Question: I have a top bar layout with a header, a vertical menu and a transparent background view.
When the 'btn_menu' is pressed, the vertical menu is opened using an animation. When the menu is open, I set an 'OnClickListener' on the transparent background view which closes the menu when the transparent background is clicked. When closing the menu, I remove the 'OnClickListener' from the background view, using:
'''
mTopBarBg.setOnClickListener(null);
'''
The problem is that it seems to remove all the touch events of the views behind it (set in the 'content_container' of the main layout). Eg. a 'ViewPager' which does not detect swipe anymore, or a 'ListView' which does not scroll and can't be clicked anymore, while they worked correctly before.
What's wrong?
'''
private void toggleMenu(int duration){
if(mMenuIsOpen){
TranslateAnimation anim1 = new TranslateAnimation(0,0,0,-(mHeight-mMenuVerticalOffset));
anim1.setFillAfter(true);
anim1.setDuration(duration);
mVerticalMenu.setAnimation(anim1);
AlphaAnimation anim2 = new AlphaAnimation(0.7f, 0.0f);
anim2.setFillAfter(true);
anim2.setDuration(duration);
mTopBarBg.setAnimation(anim2);
mTopBarBg.setOnClickListener(null);
mMenuIsOpen = false;
}
else{
TranslateAnimation anim1 = new TranslateAnimation(0,0,-(mHeight-mMenuVerticalOffset),0);
anim1.setFillAfter(true);
anim1.setDuration(duration);
mVerticalMenu.setAnimation(anim1);
AlphaAnimation anim2 = new AlphaAnimation(0.0f, 0.7f);
anim2.setFillAfter(true);
anim2.setDuration(duration);
mTopBarBg.setAnimation(anim2);
mTopBarBg.setOnClickListener(mBgClickListener);
mMenuIsOpen = true;
}
}
'''
'''
<RelativeLayout xmlns:android="http://schemas.android.com/apk/res/android"
xmlns:tools="http://schemas.android.com/tools"
android:layout_width="match_parent"
android:layout_height="match_parent" >
<ImageView
android:layout_width="match_parent"
android:layout_height="match_parent"
android:src="@drawable/mainbg"
android:scaleType="centerCrop"/>
<FrameLayout
android:id="@+id/content_container"
android:layout_width="match_parent"
android:layout_height="match_parent"
android:paddingTop="44dp" />
<FrameLayout
android:id="@+id/top_bar_container"
android:layout_width="match_parent"
android:layout_height="match_parent"
android:clipChildren="false" />
</RelativeLayout>
'''
'''
<RelativeLayout xmlns:android="http://schemas.android.com/apk/res/android"
xmlns:tools="http://schemas.android.com/tools"
android:layout_width="match_parent"
android:layout_height="match_parent"
android:background="#<PHONE>" >
<View
android:id="@+id/top_bar_bg"
android:layout_width="match_parent"
android:layout_height="match_parent"
android:background="#000000"
android:visibility="gone" />
<LinearLayout
android:id="@+id/vertical_menu"
android:layout_width="50dp"
android:layout_height="match_parent"
android:layout_marginTop="44dp"
android:background="#ffffff"
android:orientation="vertical"
android:visibility="gone" >
<!-- vertical menu layout -->
</LinearLayout>
<RelativeLayout
android:id="@+id/header"
android:layout_width="match_parent"
android:layout_height="44dp"
android:background="#ffffff" >
<Button
android:id="@+id/btn_menu"
android:layout_width="50dp"
android:layout_height="44dp"
android:background="@drawable/menubtn" />
<LinearLayout
android:layout_width="match_parent"
android:layout_height="44dp"
android:layout_toRightOf="@id/btn_menu"
android:gravity="center" >
<ImageView
android:layout_width="130dp"
android:layout_height="44dp"
android:src="@drawable/logo" />
</LinearLayout>
</RelativeLayout>
</RelativeLayout>
'''

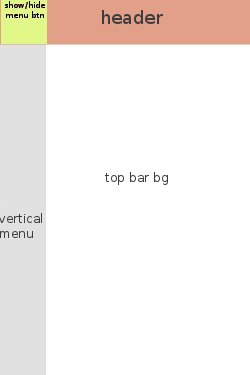
Answer: Try to also use 'setClickable(false)' on your overlay 'View'. Using the 'setOnClickListener()' method makes the 'View' clickable and this probably "eats" your future events(even after using 'null' as that doesn't modify the previous set clickable property).
As a side not your layout is very complicated in relation to what you try to do. More precisely the layout is deeper than it should be. There is no point in having a 'FrameLayout' container when it has the same properties as the 'RelativeLayout' of your bar(you could use an 'include' tag to include the bar without the need for that extra 'FrameLayout'). You coud also lose the 'top_bar_bg' 'View' and set the listener directly on the root 'RelativeLayout'.
Last, the inner 'RelativeLayout'(header) could be removed and replaced by properly positioning the child views in the root 'Relativelayout' with a white empty 'View' under them(with the appropriate dimensions to simulate the white background).